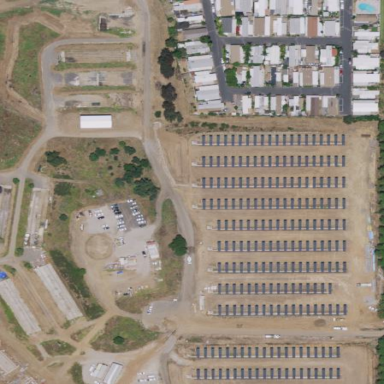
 consisting of solar photovoltaic panels."